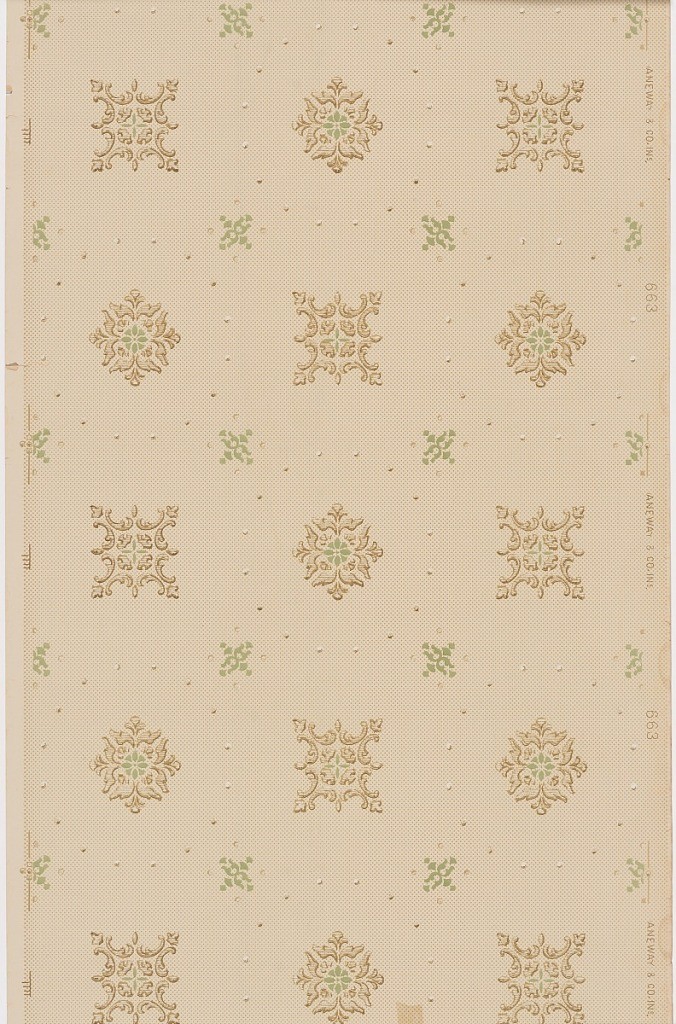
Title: Ceiling paper
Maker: Janeway & Co. Inc., New Brunswick, New Jersey, 1848 - 1914
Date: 1905–1915
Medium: Machine-printed paper
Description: Alternating square and diamond shape foliate medallions are surrounded by borders of pearl-like dots and interspersed with small, light green decorations. Larger pattern is printed over an allover grid of small dots. Design is printed in light browns and greens over beige.